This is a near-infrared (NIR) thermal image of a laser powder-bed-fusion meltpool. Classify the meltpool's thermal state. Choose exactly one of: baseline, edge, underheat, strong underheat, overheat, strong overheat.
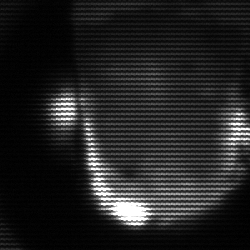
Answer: baseline